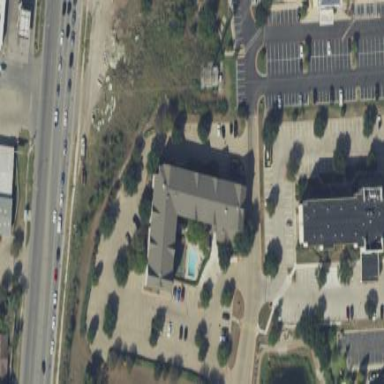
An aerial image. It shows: Hotel building.